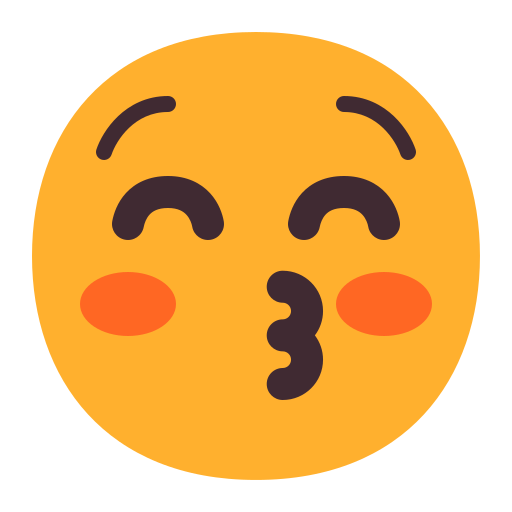
kissing face with closed eyes flat